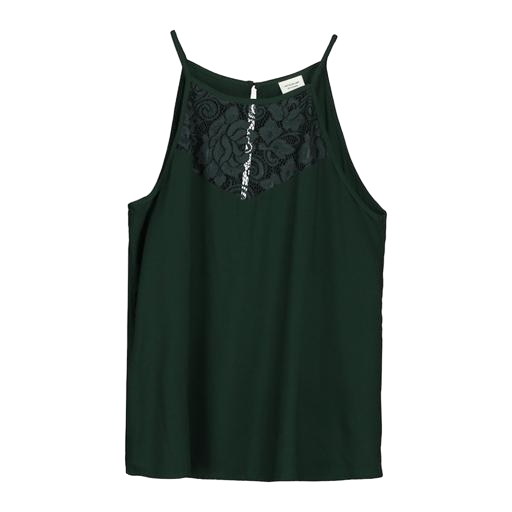
green lace-panel top, green women's cami, green layered lace-trim tank top, white background